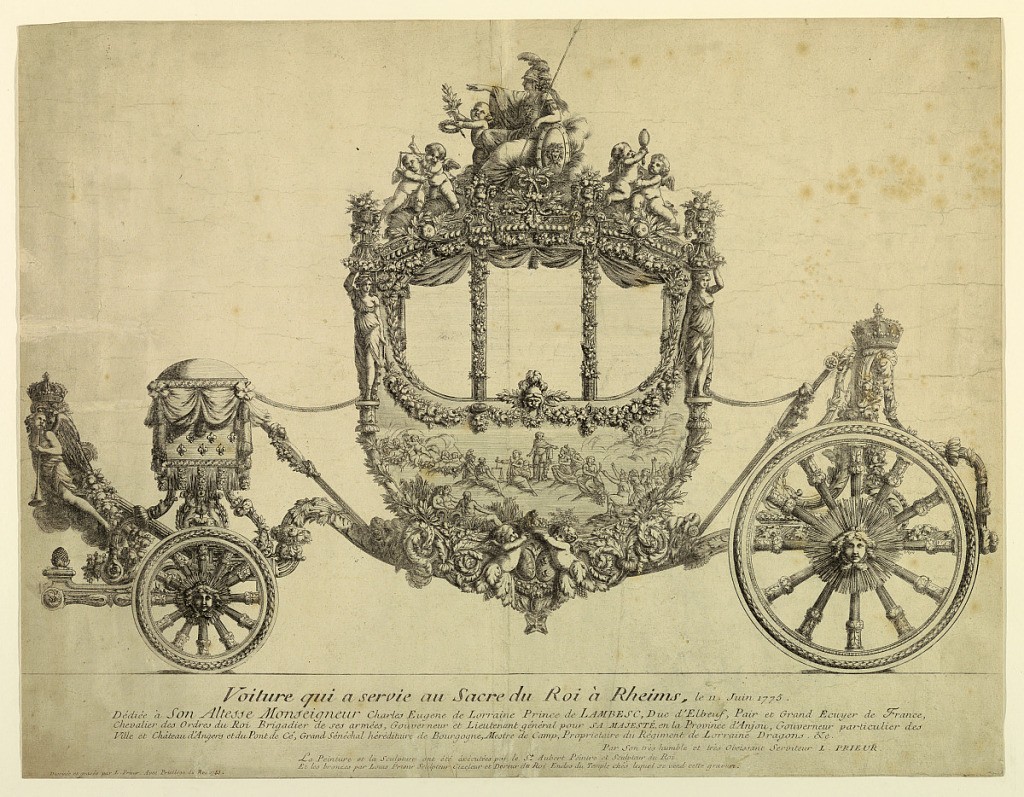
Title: Design for Carriage from the Coronation of Louis XVI, June 11th, 1775
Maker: Jean Louis Prieur, French, 1732 - 1795
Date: ca. 1783
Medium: Etching on paper
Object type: Print
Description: Side view of the carriage, with the front end at left side of page. Framing line at bottom.